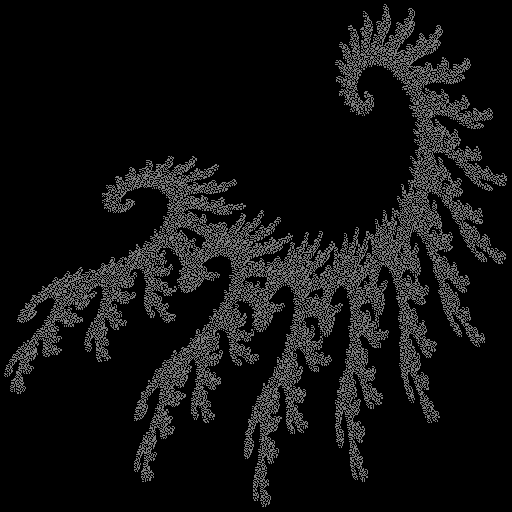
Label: grassfern